Field crop: maize
Growth stage: 2
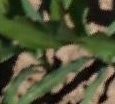
Species: maize